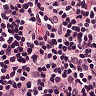
Metastatic tissue present: no